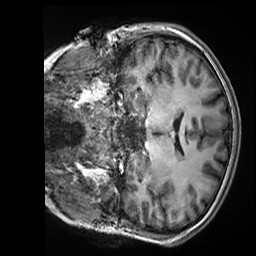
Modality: T1w
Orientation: coronal
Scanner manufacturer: siemens
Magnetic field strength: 3 T
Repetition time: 2.5 s
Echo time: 0.00299 s